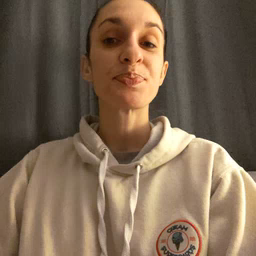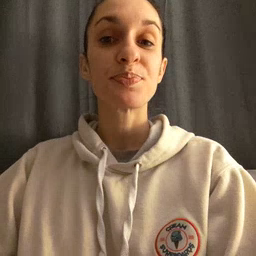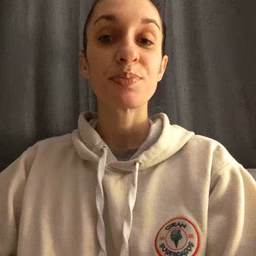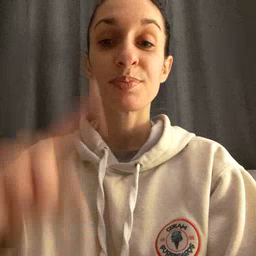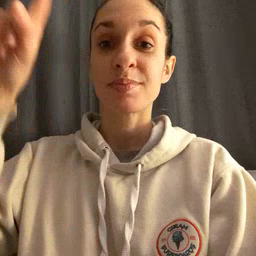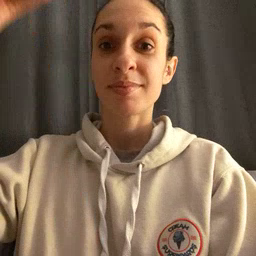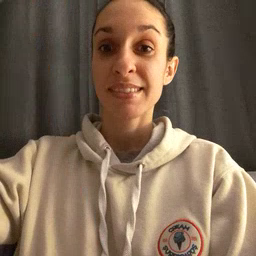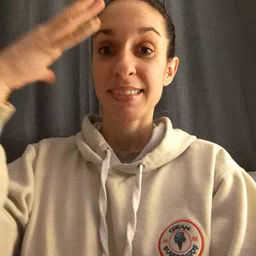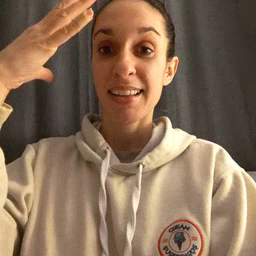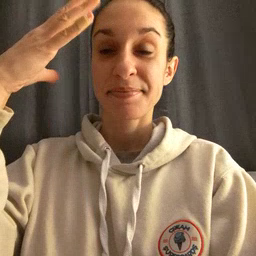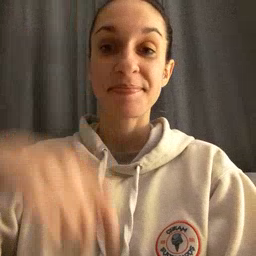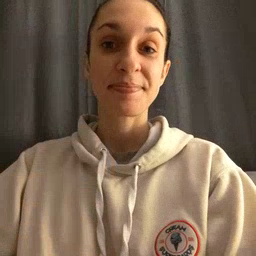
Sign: sun